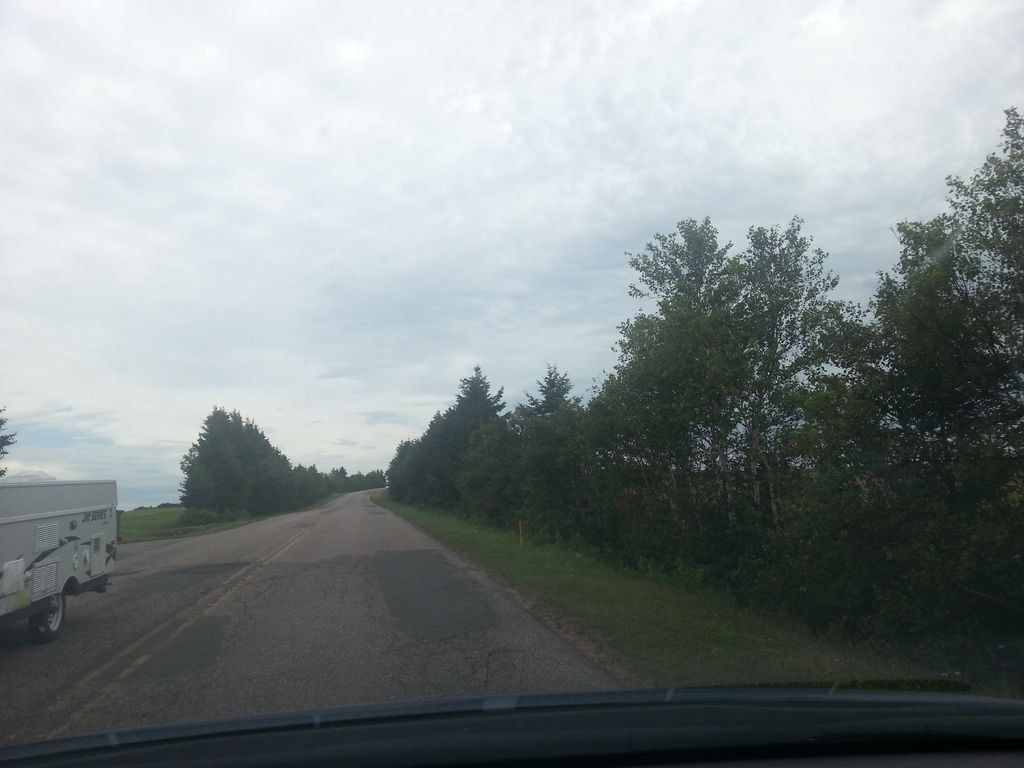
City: charlottetown